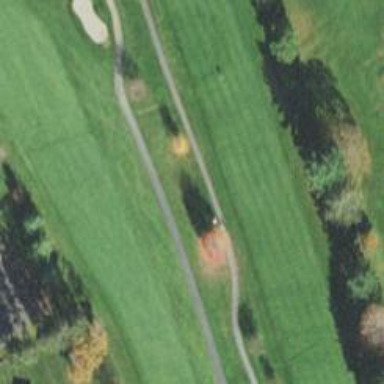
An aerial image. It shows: Asphalt service road used as golf cart path.